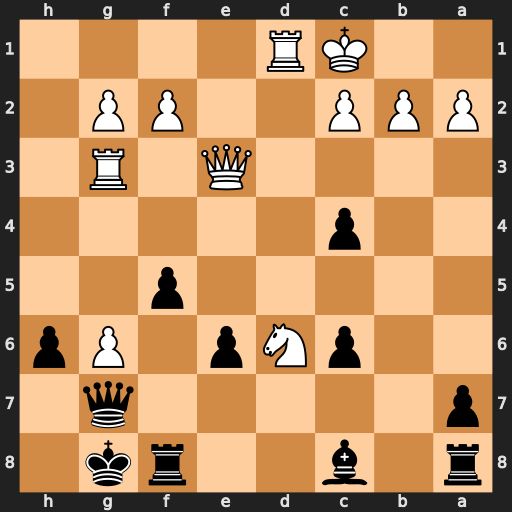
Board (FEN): r1b2rk1/p5q1/2pNp1Pp/5p2/2p5/4Q1R1/PPP2PP1/2KR4
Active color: b
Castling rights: -
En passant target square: -
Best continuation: f4 Qe4 fxg3